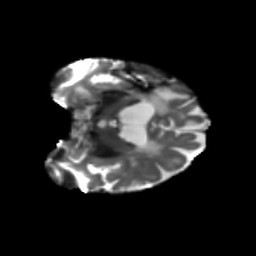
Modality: T2w
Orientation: coronal
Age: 79
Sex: female
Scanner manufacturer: siemens
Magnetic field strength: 3 T
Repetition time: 5.25 s
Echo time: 0.08 s